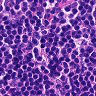
Metastatic tissue present: no